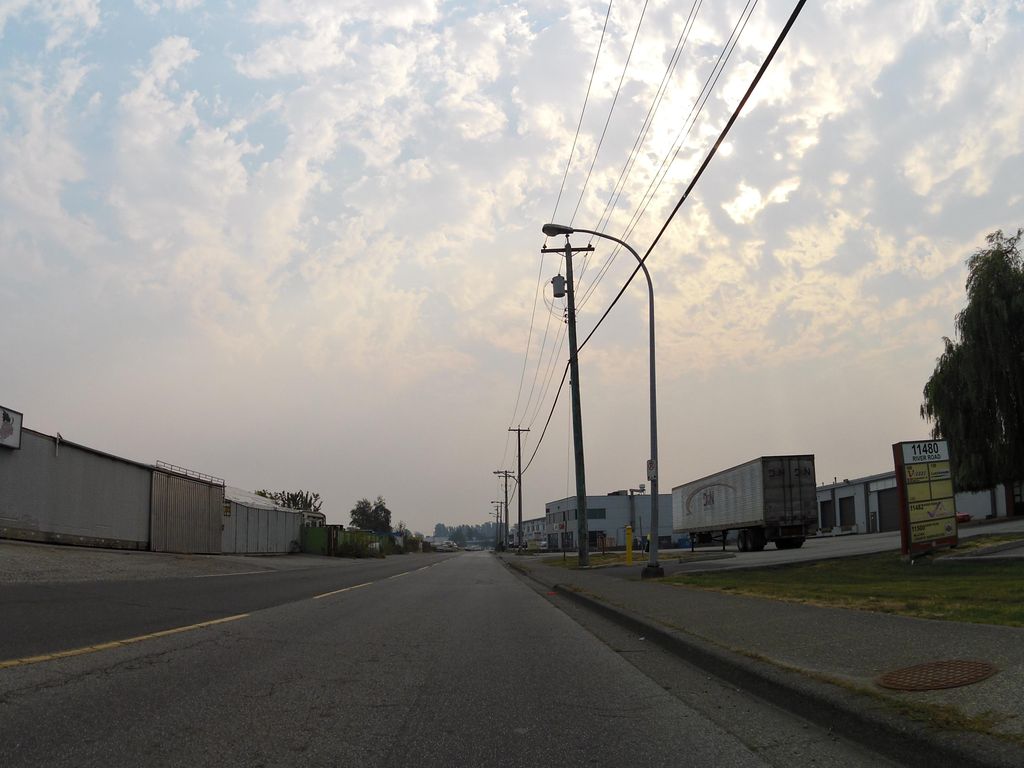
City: vancouver